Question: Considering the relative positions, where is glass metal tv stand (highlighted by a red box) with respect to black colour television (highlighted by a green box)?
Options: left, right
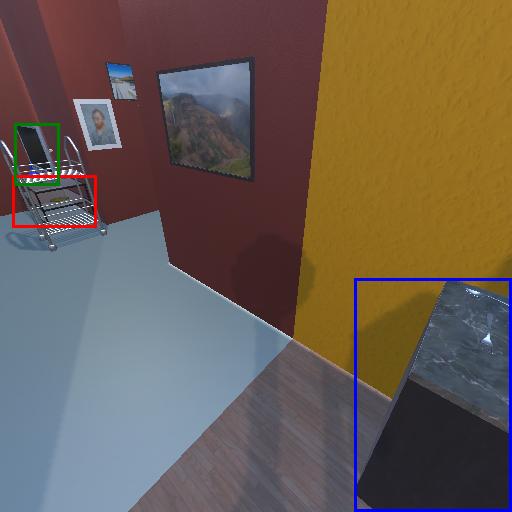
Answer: left